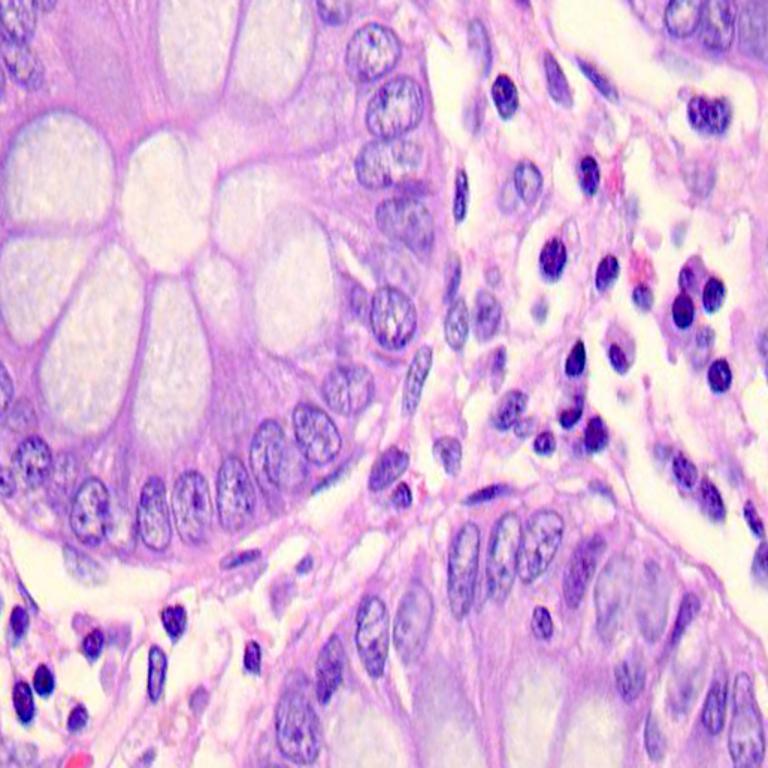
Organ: colon
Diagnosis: benign